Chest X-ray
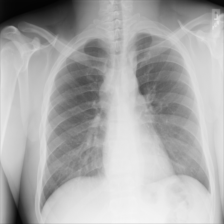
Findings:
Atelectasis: negative
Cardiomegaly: negative
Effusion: negative
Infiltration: negative
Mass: negative
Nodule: negative
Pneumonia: negative
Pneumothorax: negative
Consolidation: negative
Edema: negative
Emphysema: negative
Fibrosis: negative
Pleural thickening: positive
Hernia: negative